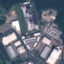
Land use / land cover class: Industrial